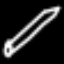
Label: pencil